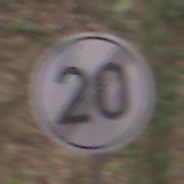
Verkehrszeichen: EndeGeschwindigkeit20
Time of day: Midday
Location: Outdoor (Nature)
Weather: Overcast
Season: Autumn
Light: Natural